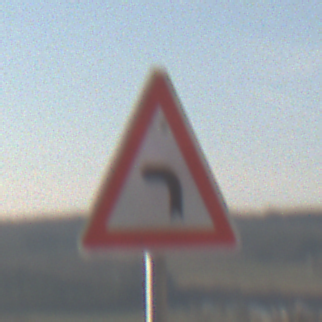
Verkehrszeichen: KurveLinks
Umgebung: Outdoor, Nature
Tageszeit: MorningAfternoon
Wetter: PartlyCloudy
Licht: Natural
Jahreszeit: NotSpecified
Kontrast: HighContrast